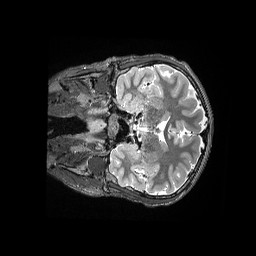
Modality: T2w
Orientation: coronal
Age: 15
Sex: male
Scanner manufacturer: siemens
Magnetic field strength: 3 T
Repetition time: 3.2 s
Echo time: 0.564 s